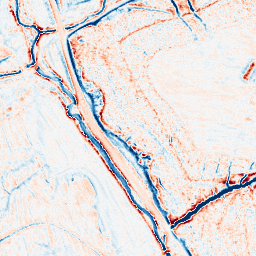
Category: edge_preserving
Decomposition family: anisotropic_diffusion
Decomposition parameters: iterations: 50
kappa: 30
gamma: 0.05
Upsampling method: regularized
Upsampling parameters: scale: 2
lambda_reg: 0.001
Upsampling scale: 2